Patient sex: M
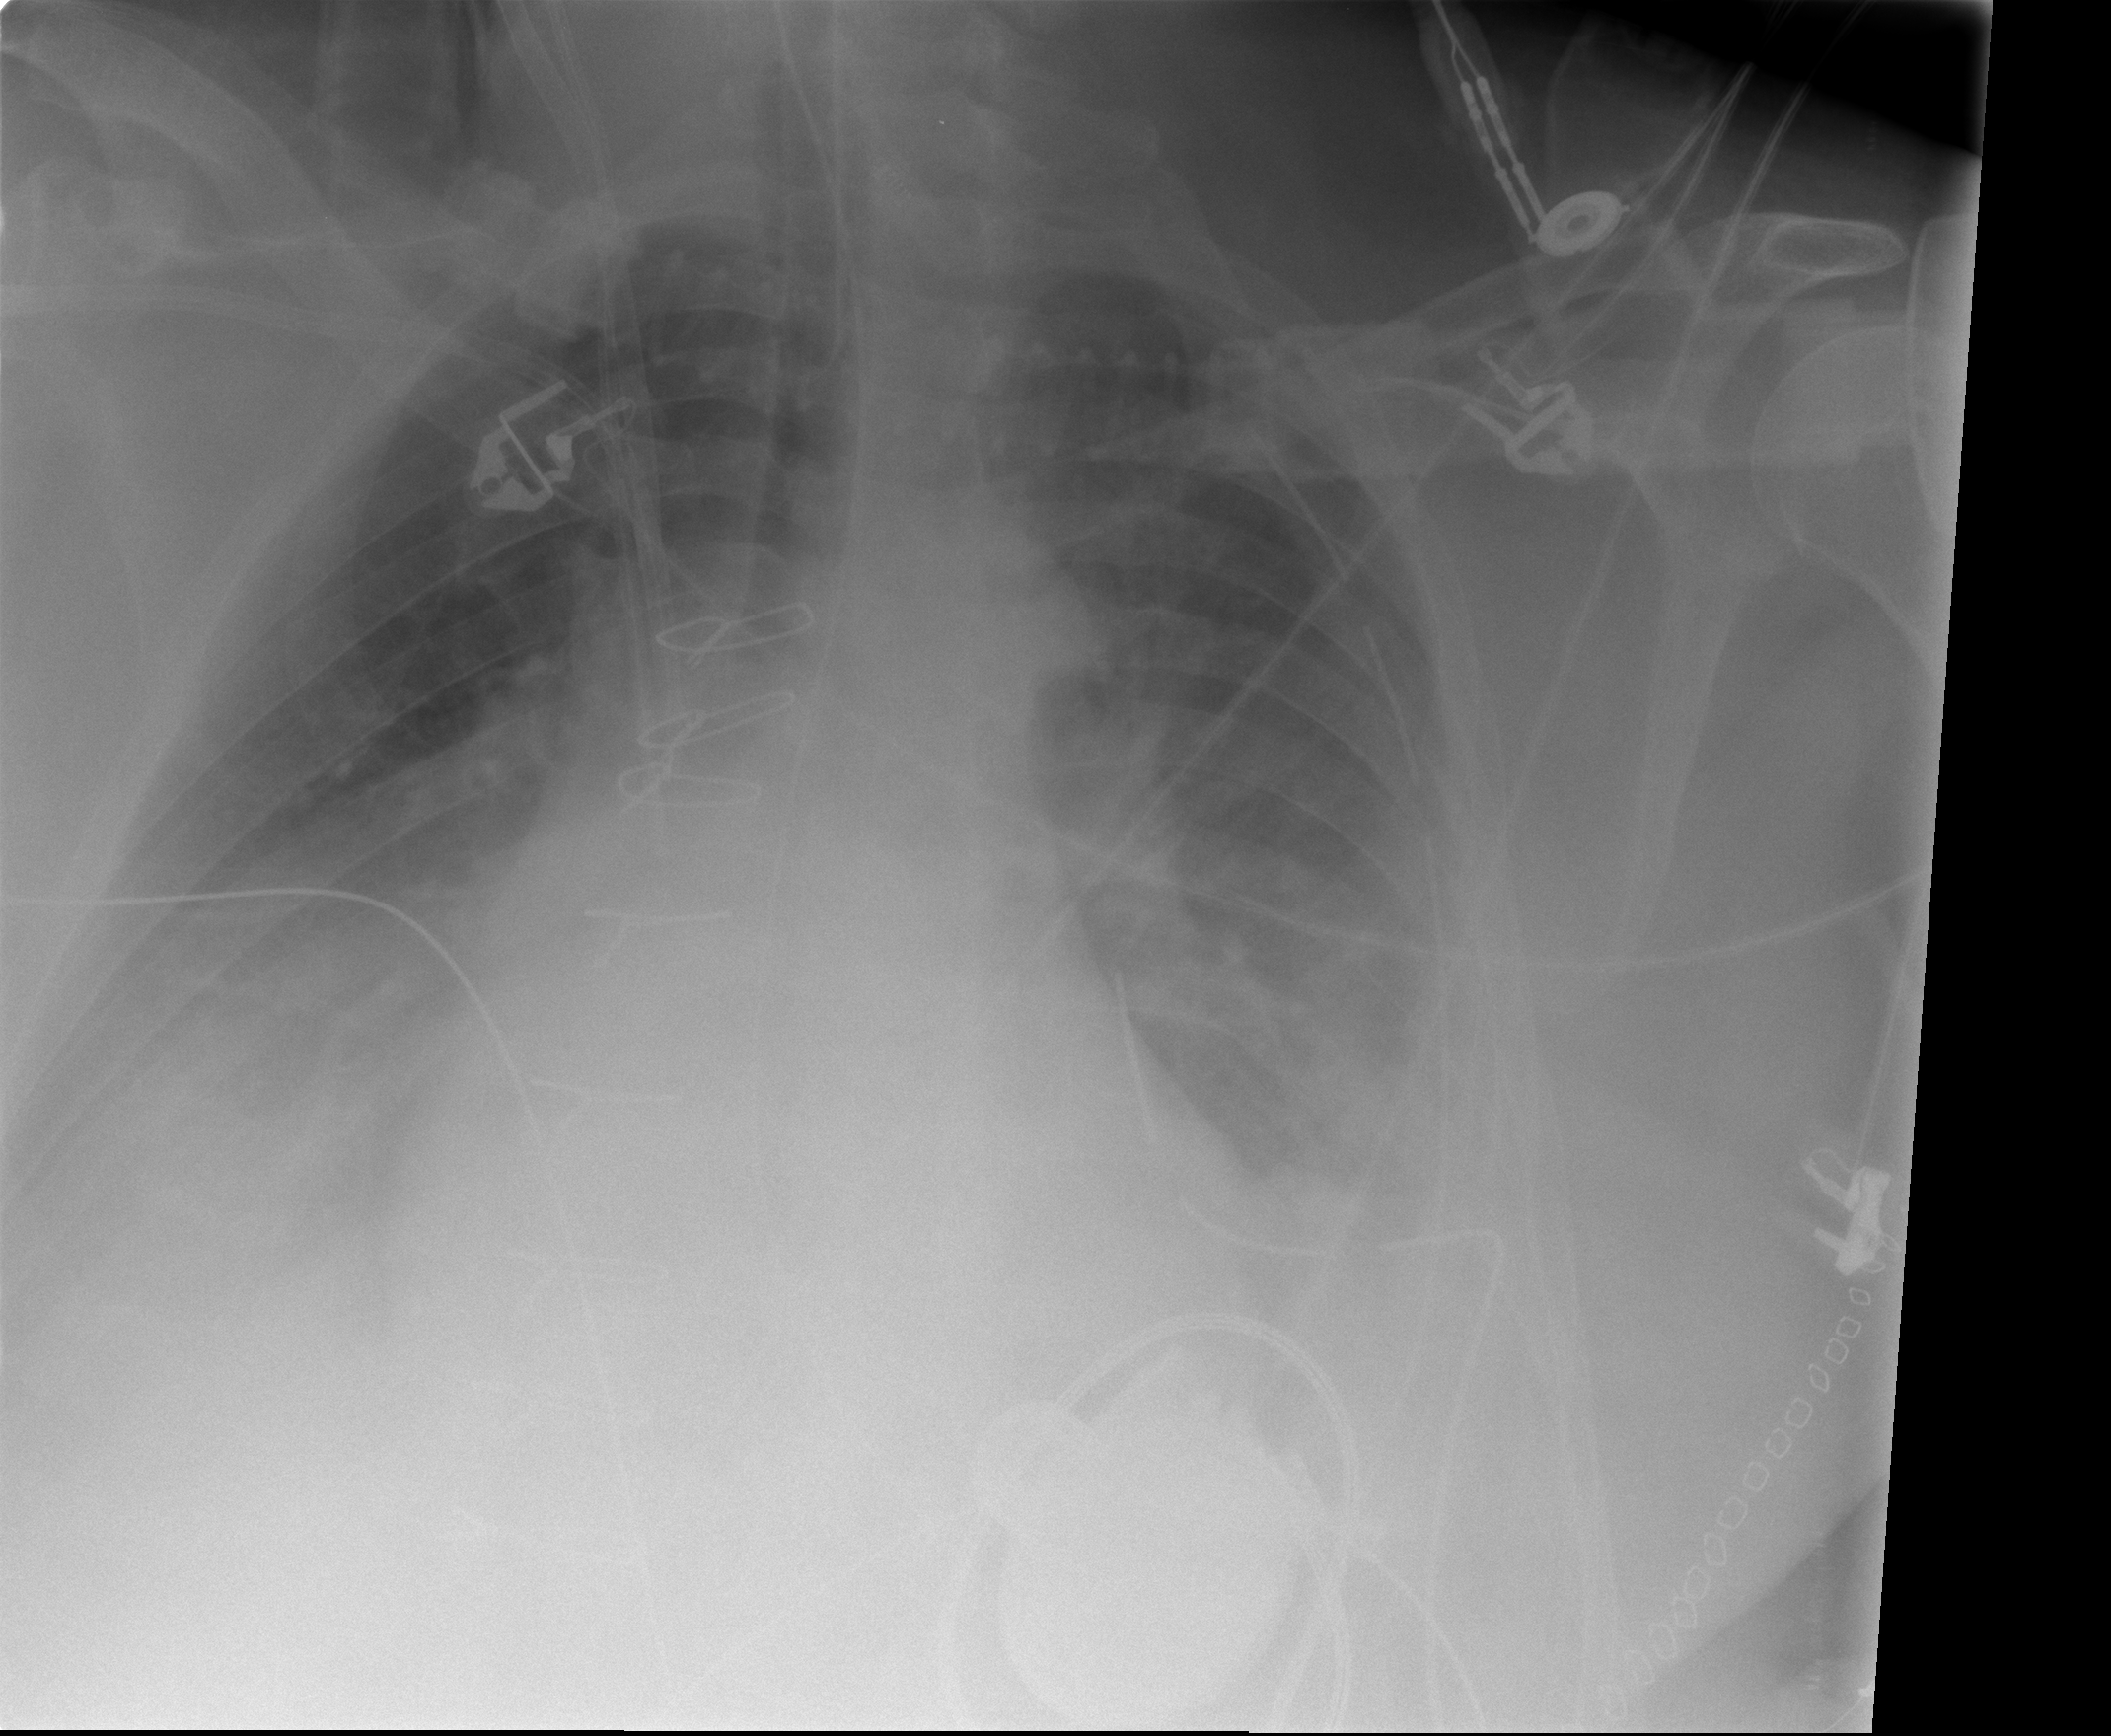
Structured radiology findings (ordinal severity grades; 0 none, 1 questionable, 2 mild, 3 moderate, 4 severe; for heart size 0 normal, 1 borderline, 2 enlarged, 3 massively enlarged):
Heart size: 2
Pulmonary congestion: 2
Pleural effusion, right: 3
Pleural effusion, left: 3
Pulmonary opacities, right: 0
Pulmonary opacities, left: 0
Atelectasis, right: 3
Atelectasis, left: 3